Question: Currently I'm struggling to get data loaded from my database to Google Charts, I'm following <URL> tutorial.
I'm trying to load 4 different charts in my webpage. However everytime PHP starts to execute a SQL statement I get this error:
'''
Uncaught SyntaxError: Unexpected token <
'''
Inspect element shows this:

I expect it is the same problem with every chart, so I will only post the code of the first chart, that looks like this:
'''
<script type="text/javascript">
google.load("visualization", "1", {packages:["corechart"]});
google.setOnLoadCallback(drawChart);
function drawChart() {
var data = google.visualization.arrayToDataTable([
['Date', 'Visits'],
<?php
$query = "SELECT count(ip) AS count, vdate FROM visitors GROUP BY vdate ORDER BY vdate";
$exec = mysqli_query($con,$query);
while($row = mysqli_fetch_array($exec)){
echo "['".$row['vdate']."',".$row['count']."],";
}
?>
]);
var options = {
title: 'Date wise visits'
};
var chart = new google.visualization.ColumnChart(document.getElementById("columnchart"));
chart.draw(data, options);
}
</script>
'''
The error will start at the same line as PHP starts, so I expect the problem is related to that. I already tries a few things with CDATA, but that dind't work out.
Changing '<script type="text/javascript">' to '<script type="text/html">' makes the errors disappear, but won't let the script working, so what am I doing wrong here?
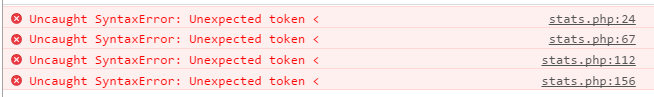
Answer: > 'http://localhost''file:///'
So the answer to this is that you need to run as 'localhost', not as 'file:///' directly in your browser, since 'file:///' will not parse PHP directives.
-